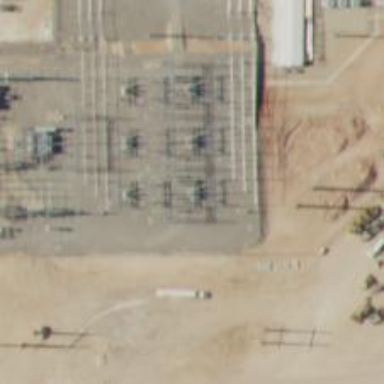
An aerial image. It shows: Switch used for power control.